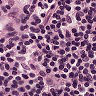
Metastatic tissue present: no